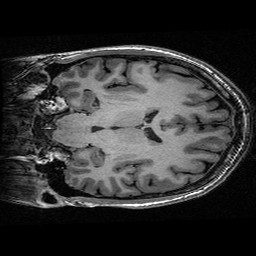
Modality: T1w
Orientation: coronal
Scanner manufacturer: ge
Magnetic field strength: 3 T
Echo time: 0.00318 s